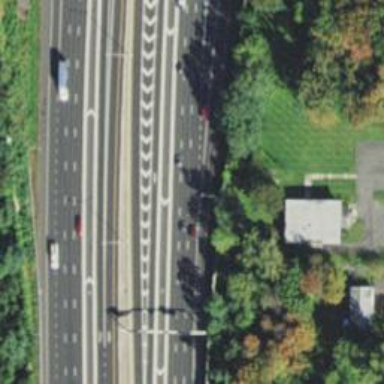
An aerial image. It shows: Motorway junction.